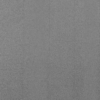
Label: dusty